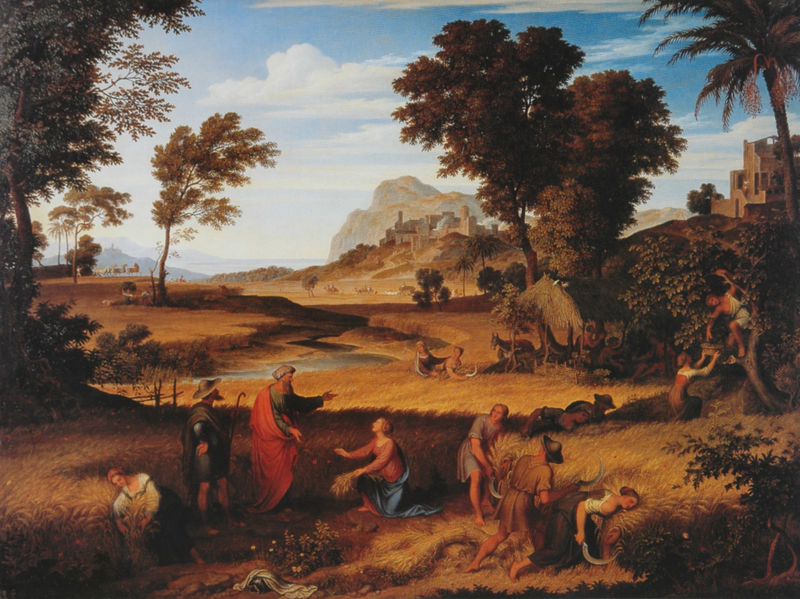
Titel: Landschaft mit Ruth und Boas
Künstler: Joseph Anton Koch
Standort: Innsbruck
Institution: Tiroler Landesmuseum Ferdinandeum
Schlagwörter: baum, berg, blau, blätter, felsen, gemälde, gruppe, himmel, laub, mann, meer, schatten, wasser, weiß, wolken, bäume, fluss, frauen, gelb, landschaft, menschen, ocker, sitzen, stadt, ufer, äste, blumen, braun, bunt, frau, grau, hintergrund, hut, kleider, licht, männer, orange, schwarz, gebäude, haus, obst, rot, tiere, tuch, wolke, beige, gespräch, leute, malerei, bart, bibel, stehen, öl, bach, ebene, feld, felder, ferne, horizont, häuser, hügel, natur, weite, wind, zweige, büsche, sonne, gewand, gold, mantel, wald, arbeit, bauern, esel, turm, pflücken, sommer, süden, stab, bäuerin, bäuerinnen, ernte, feldarbeit, garben, getreide, heu, korn, weizen, berge, fels, gebirge, sonnenlicht, dorf, landschaftsmalerei, herbst, idylle, arbeiter, grube, ölgemälde, wogen, palme, tiefe, junge, fein, bauer, waldrand, paradies, ruine, antike, burg, lichtung, sichel, knien, bürger, tanne, darstellung, lanschaft, schneiden, christlich, wanderer, religiös, segnen, segnung, hain, graben, poussin, heilige, ähren, arkadien, hirtenstab, binden, reisende, obstbaum, hirte, mythen, sense, gleithang, dorfbewohner, prallhang, dank, ernste, sensen, gaben, bergkuppe, manna, getreideernte, dankbarkeit, akadien, sicheln, milch und honig, obsternte, sernsen, wiezen, wolkeen